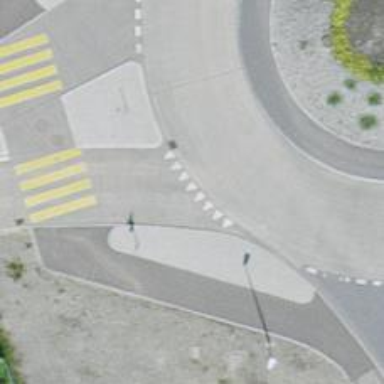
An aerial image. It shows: Road with "give way" sign.